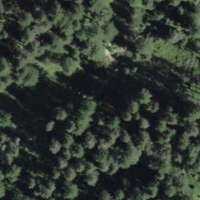
EUNIS habitat code: 43
Species observed at this site:
Salvia pratensis
Geum rivale
Hippocrepis comosa
Leptidea sinapis